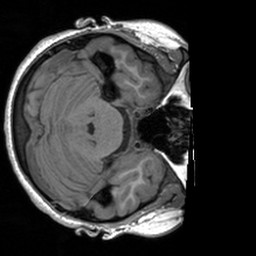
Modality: T1w
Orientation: axial
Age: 22
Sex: female
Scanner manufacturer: siemens
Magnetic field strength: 3 T
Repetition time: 1.9 s
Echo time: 0.00226 s